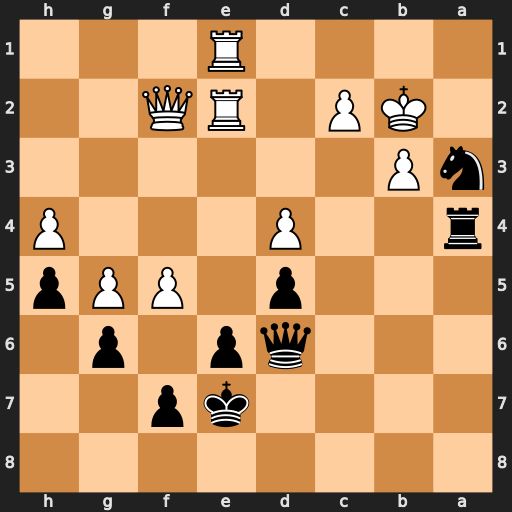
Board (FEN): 8/4kp2/3qp1p1/3p1PPp/r2P3P/nP6/1KP1RQ2/4R3
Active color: b
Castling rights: -
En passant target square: -
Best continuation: Nc4+ Kc3 Qb4+ Kd3 Nb2+ Ke3 Qc3+ Kf4 Rxd4+ Qxd4 Qxd4+